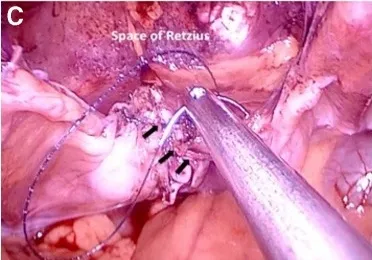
Notice the transilumination of bladder assisted with a flexible cystoscope;. Watertight continuous closure (arrows) of the bladder dome using V-Lock.
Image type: medical_photograph (other_medical_photograph)